Field crop: maize
Growth stage: 1
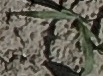
Species: sorghum